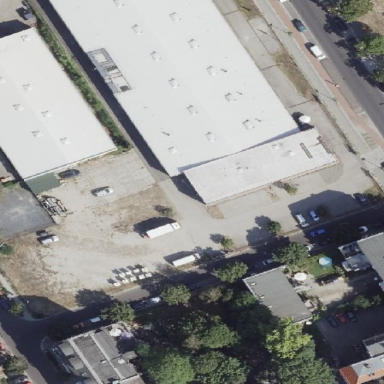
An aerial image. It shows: Retail building with flat roof. It serves as wholesale shop.